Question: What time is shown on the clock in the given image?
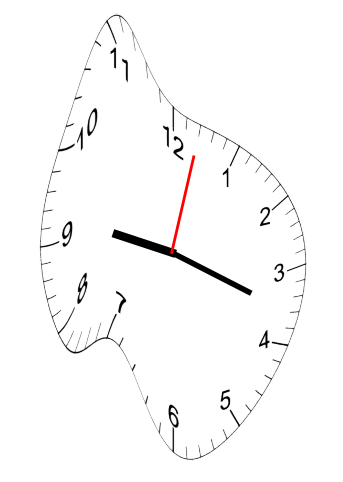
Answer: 09:18:02